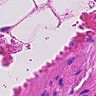
Metastatic tissue present: no